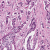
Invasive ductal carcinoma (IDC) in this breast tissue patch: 1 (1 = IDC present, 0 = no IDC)